Question: In Win7, an old version of Acrobat XI is still showing, but there is no matching MSI file for it to execute, so it can't "uninstall" and I can't delete the entry because MS makes it intentionally difficult.
Normally such things just pile up over time. But Acrobat on uninstalling the previous version and will not install until the old one is gone.
How can I remove the entry from the database that "Programs and Features" uses?

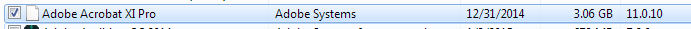
Answer: The that is supposed to run the uninstall might be from the super-hidden MSI cache folder normally found at (formally at ), or there is a in the uninstall sequence. Creating an could help (replace the truncated paths):
'''
msiexec.exe /X "C:\Test.msi" /L*V! "C:\msilog.log"
'''
Uninstall by product code (sample guid):
'''
msiexec.exe /x {<PHONE>-1111-11111111111X} /L*V! "C:\msilog.log"
'''
Please see sections , and here for details on how MSI's uninstall works: <URL>.
Before trying anything else, I suppose you can try this <URL>. It would be interesting with feedback on whether it actually works.